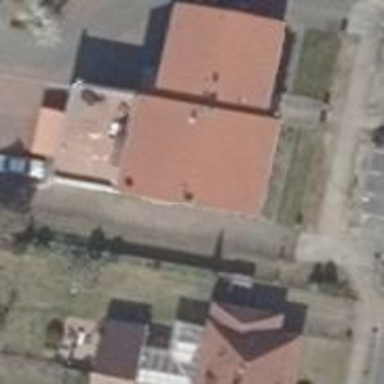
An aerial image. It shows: Building with flat roof colored in dark grey.